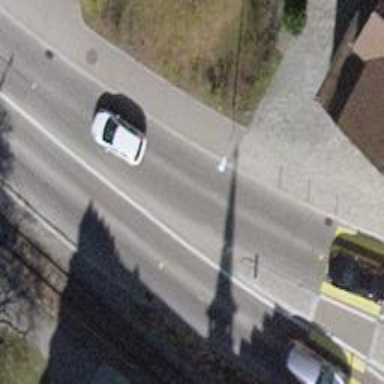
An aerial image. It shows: Asphalt road with primary classification. The road has separate sidewalks on both sides.